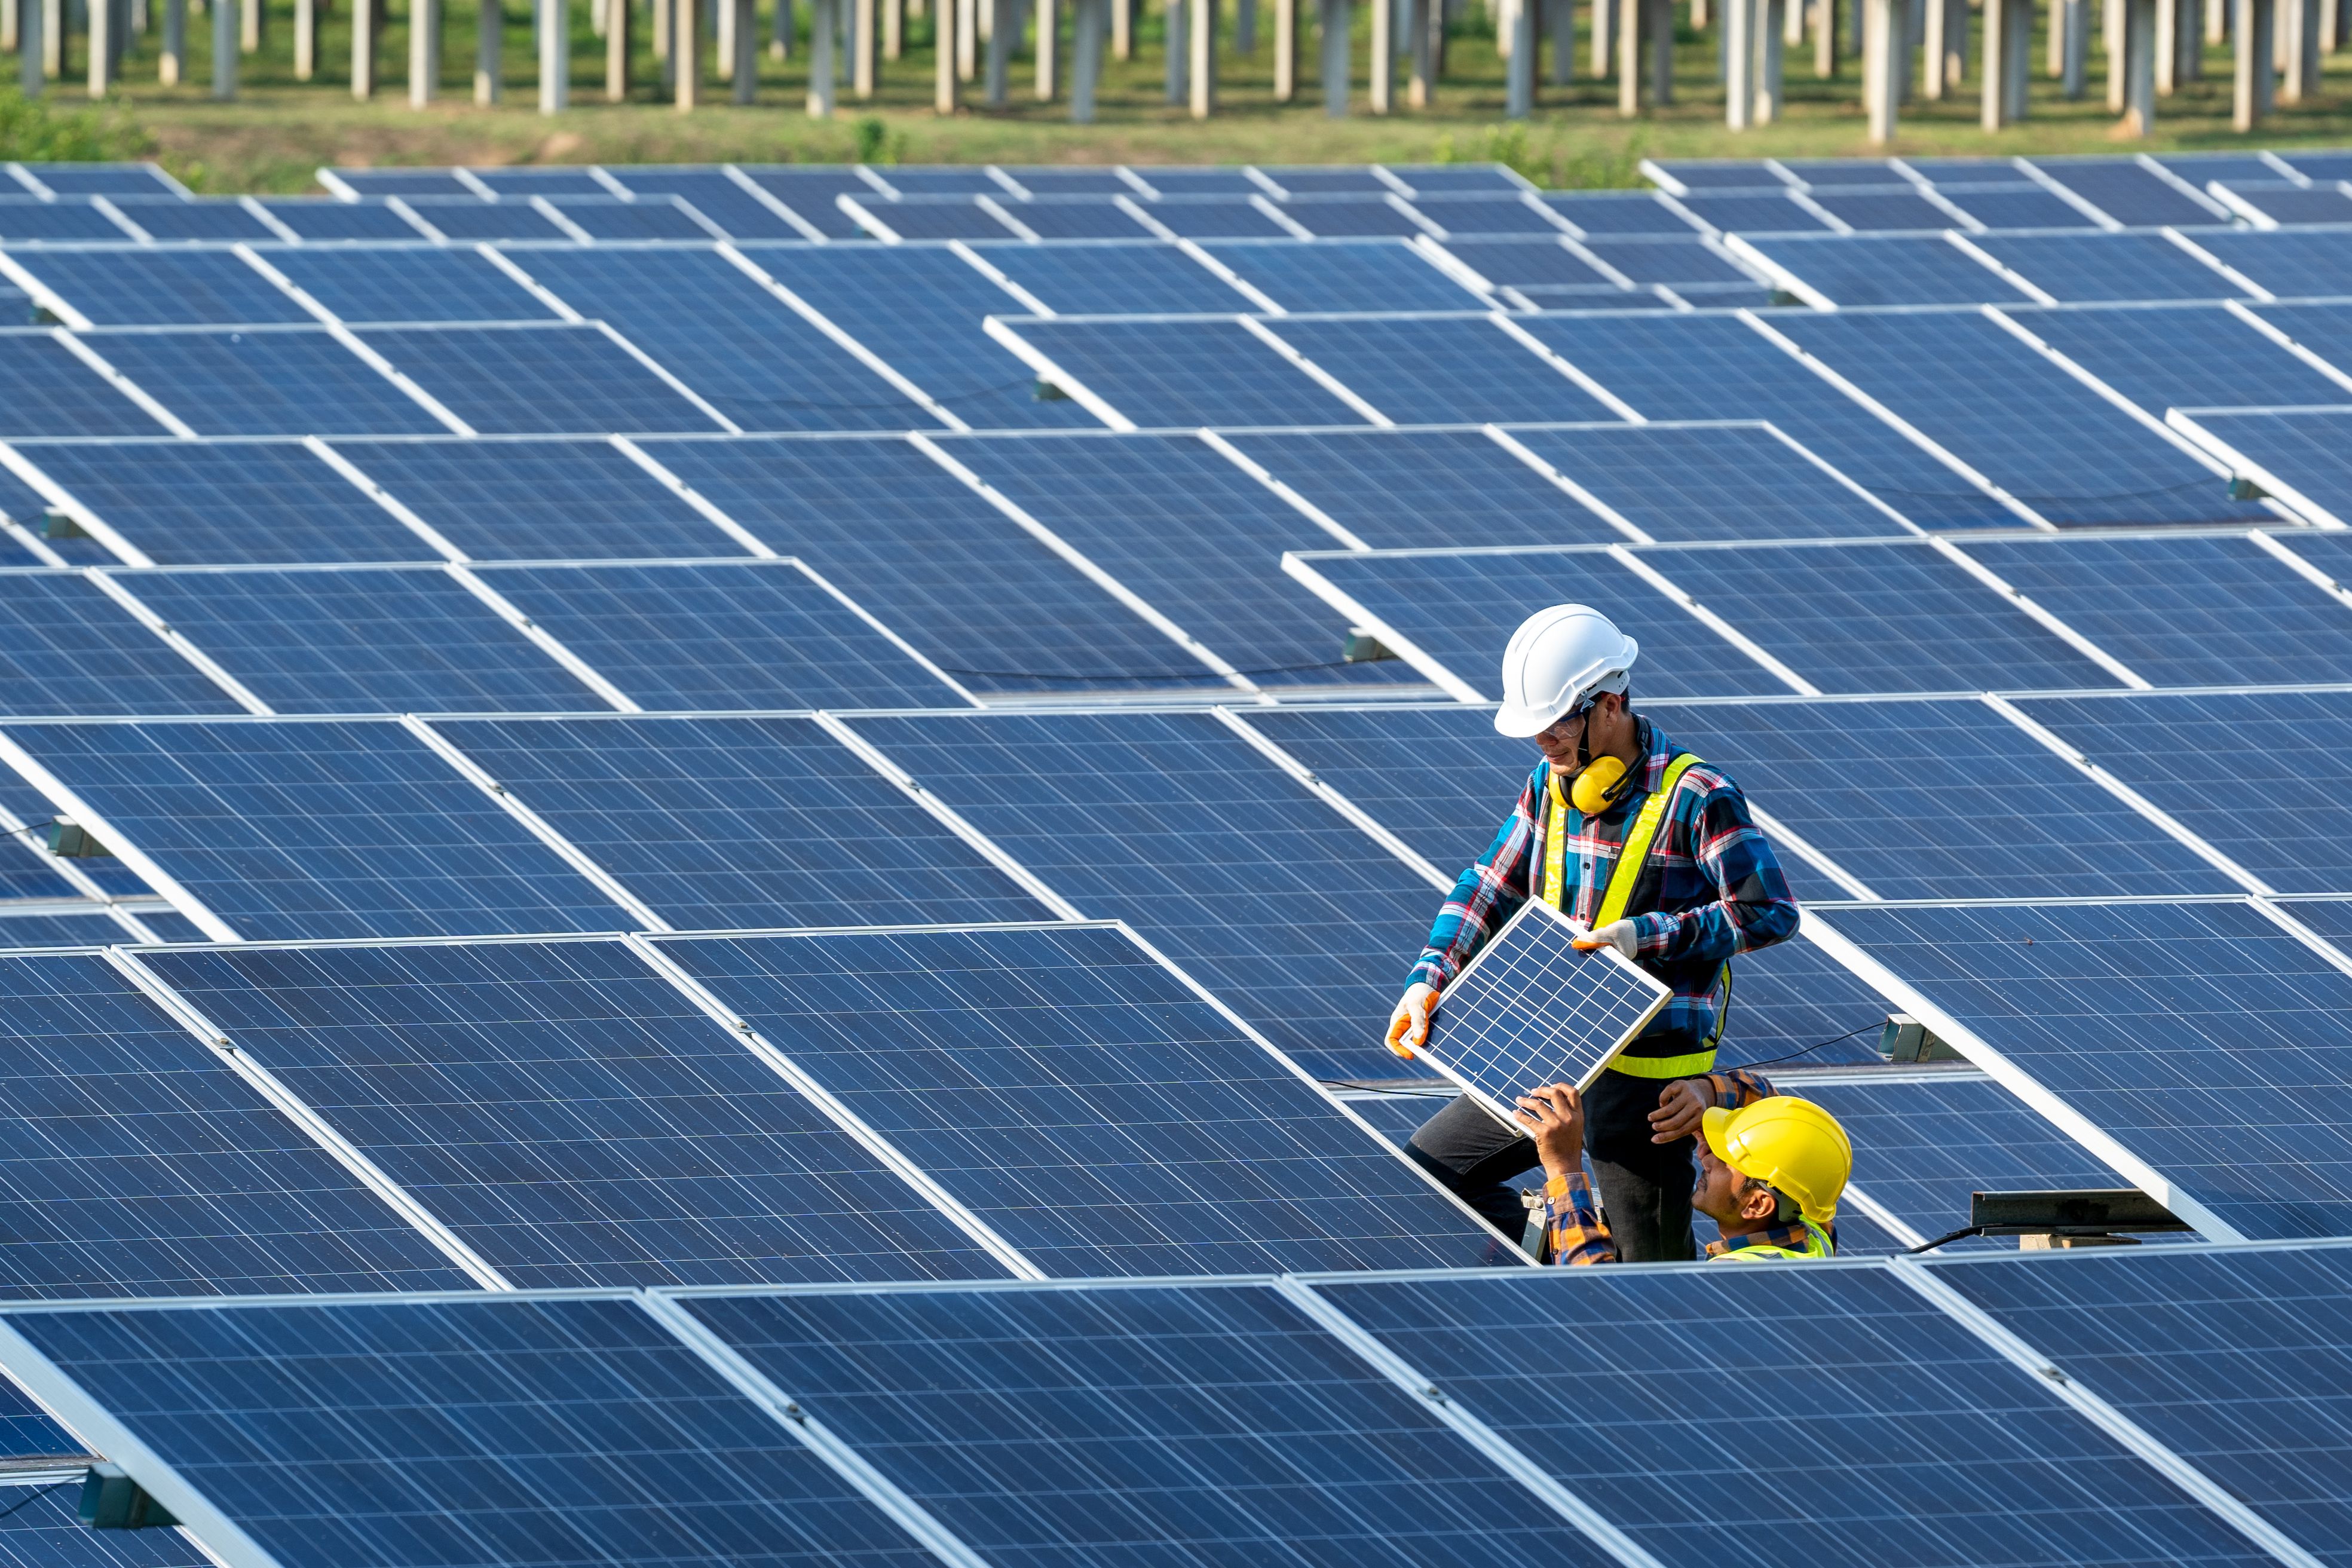
Label: Clean